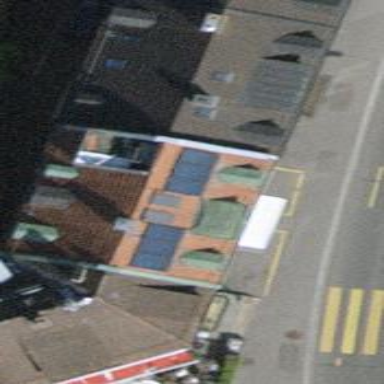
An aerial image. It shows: Gabled roof adorns the apartments building.